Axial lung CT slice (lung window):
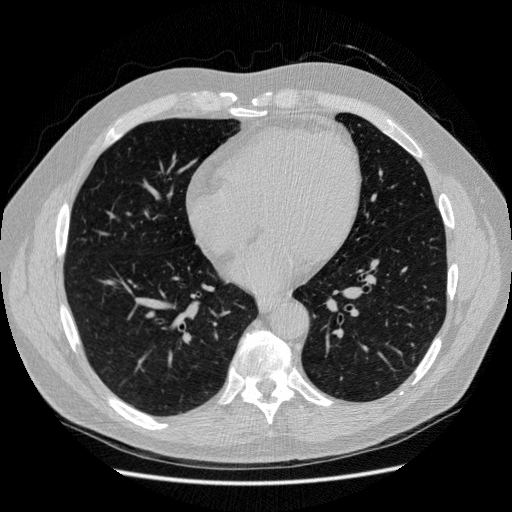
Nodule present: no